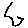
Label: triangle